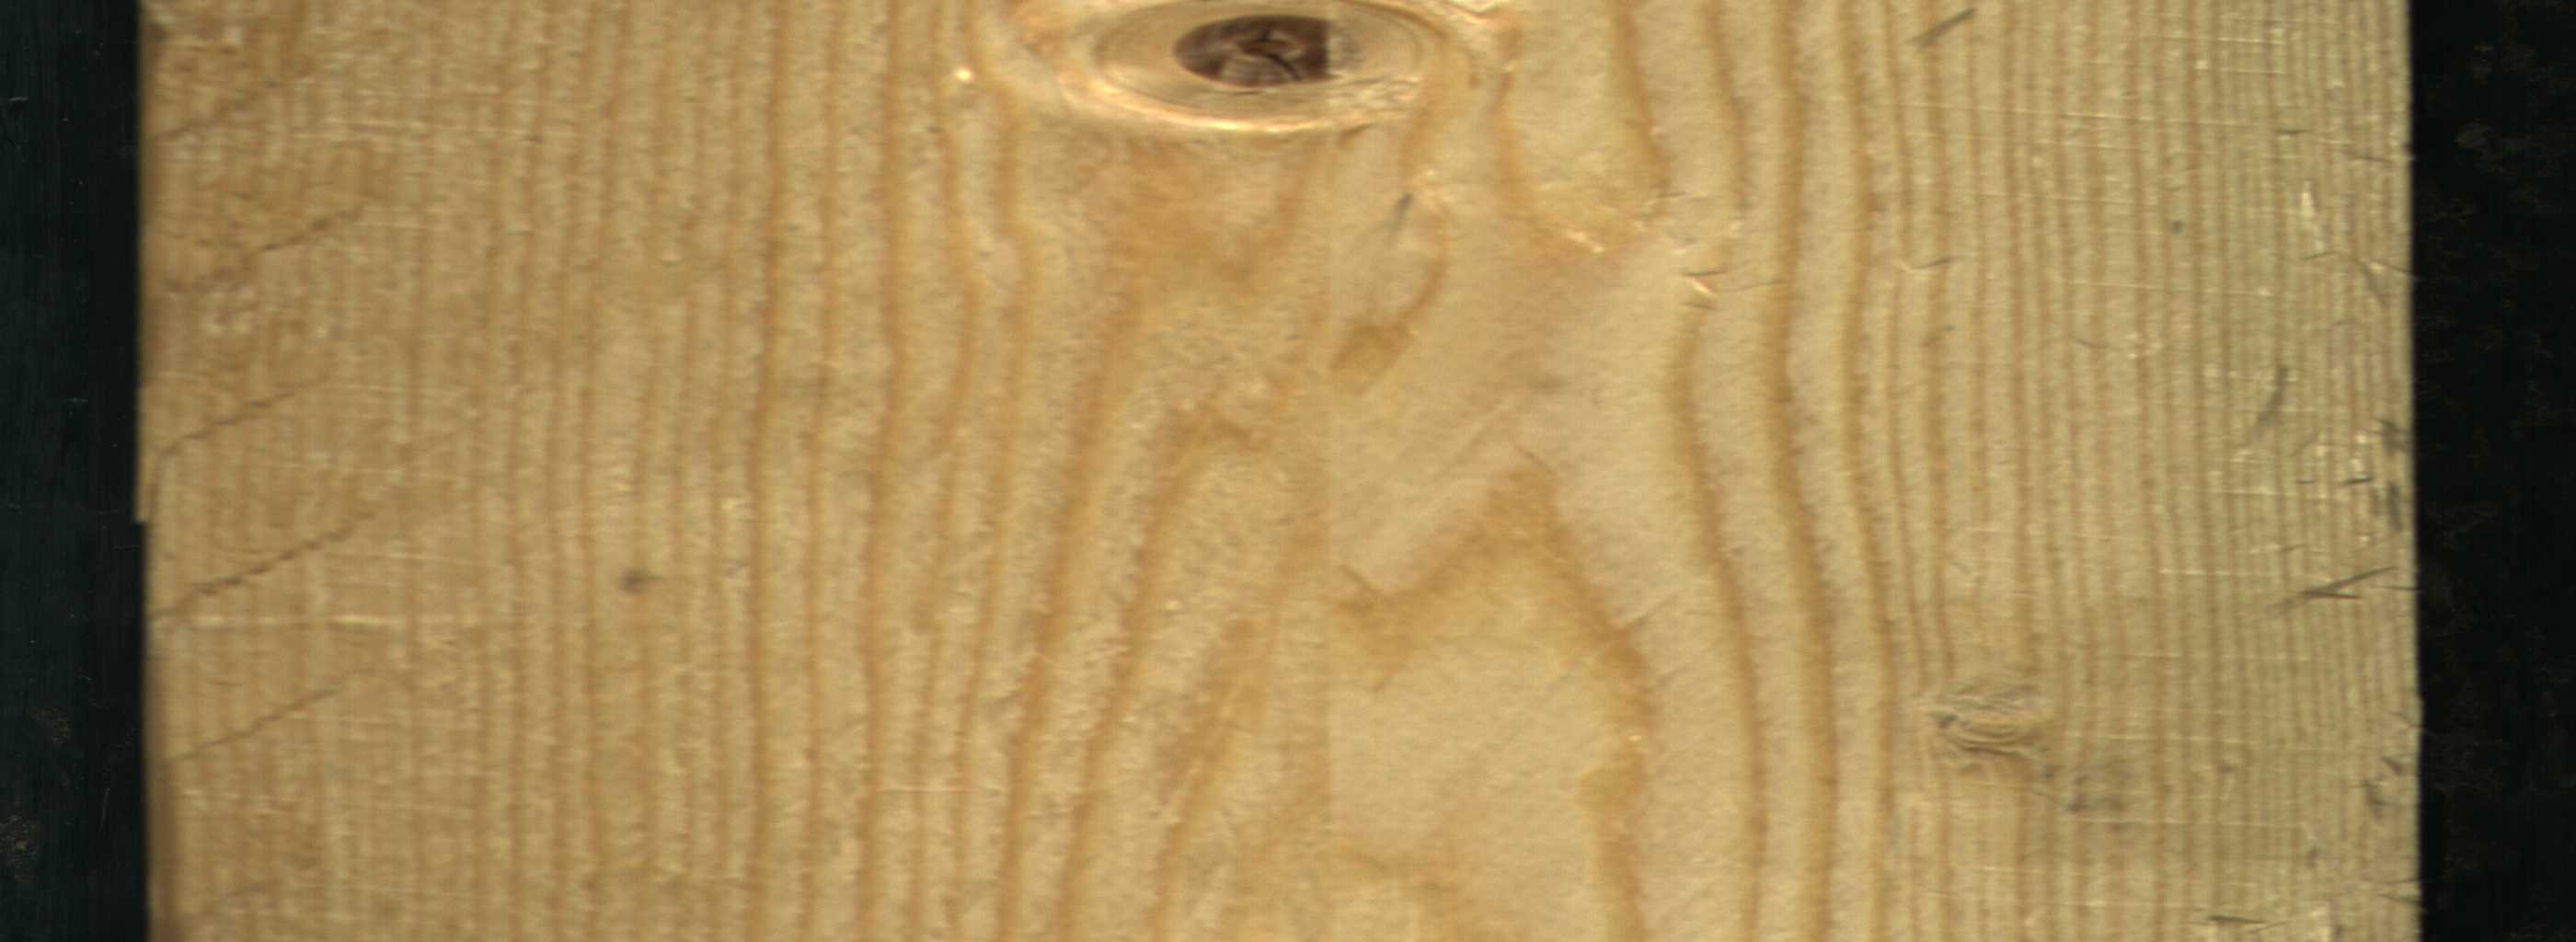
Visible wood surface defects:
Live_Knot
Live_Knot